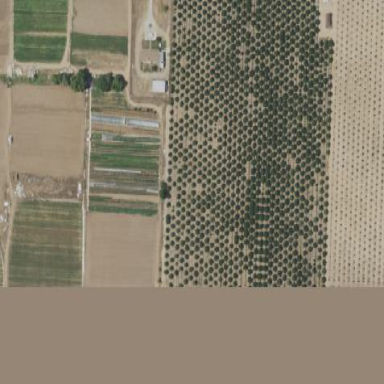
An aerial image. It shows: Orange orchard with rows of orange trees.